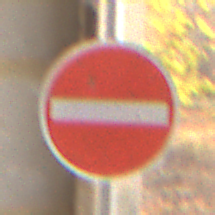
Verkehrszeichen: VerbotDerEinfahrt
Umgebung: Roofed, Suburban
Tageszeit: SunriseSunset
Wetter: Clear
Licht: Natural
Jahreszeit: NotSpecified
Kontrast: MediumContrast